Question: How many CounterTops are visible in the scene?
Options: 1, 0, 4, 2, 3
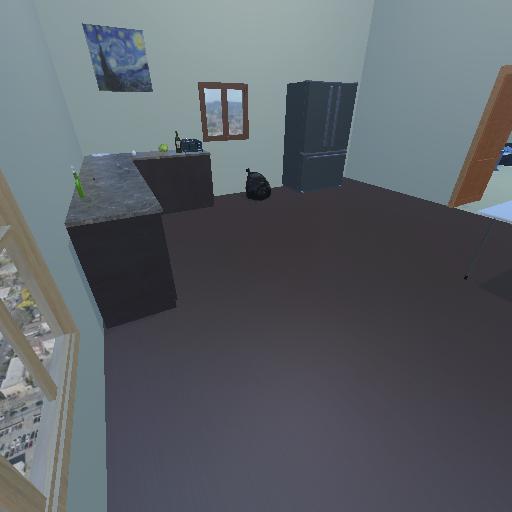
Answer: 1